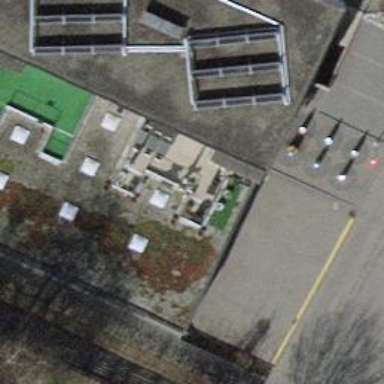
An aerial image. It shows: Fire station.